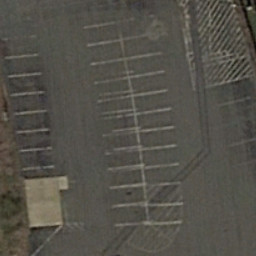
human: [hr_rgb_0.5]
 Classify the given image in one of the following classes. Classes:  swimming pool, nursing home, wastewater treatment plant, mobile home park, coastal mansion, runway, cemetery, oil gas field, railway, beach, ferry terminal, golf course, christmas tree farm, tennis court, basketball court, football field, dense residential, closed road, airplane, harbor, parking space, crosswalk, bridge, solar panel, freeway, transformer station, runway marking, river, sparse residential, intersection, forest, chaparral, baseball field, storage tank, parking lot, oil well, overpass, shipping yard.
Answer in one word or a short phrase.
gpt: parking space